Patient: sex M, age 64
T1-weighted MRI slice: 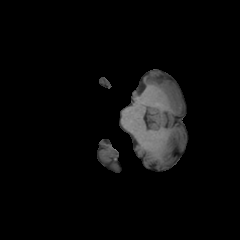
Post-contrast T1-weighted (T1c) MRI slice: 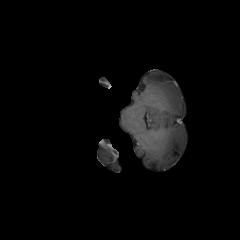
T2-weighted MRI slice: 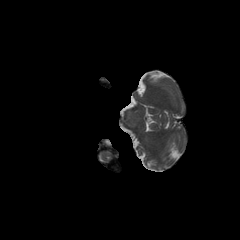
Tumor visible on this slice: no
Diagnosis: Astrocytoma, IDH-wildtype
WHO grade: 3